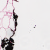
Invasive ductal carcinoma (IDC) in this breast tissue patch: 0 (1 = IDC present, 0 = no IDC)